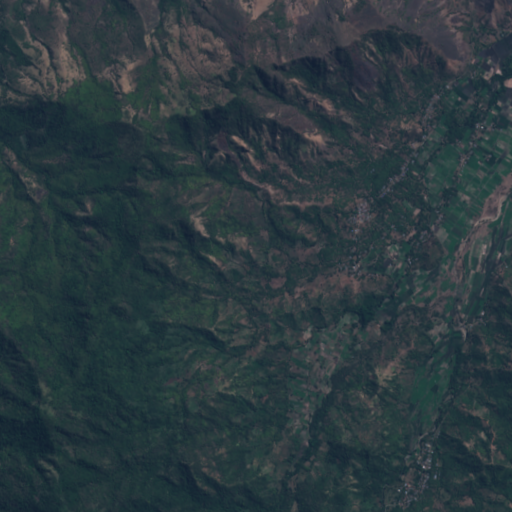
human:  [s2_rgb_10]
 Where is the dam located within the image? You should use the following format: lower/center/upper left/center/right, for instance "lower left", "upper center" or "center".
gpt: The dam is located in the lower right of the image.
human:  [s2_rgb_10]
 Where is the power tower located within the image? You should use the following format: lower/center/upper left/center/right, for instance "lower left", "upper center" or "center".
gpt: The power tower is located in the upper right of the image.
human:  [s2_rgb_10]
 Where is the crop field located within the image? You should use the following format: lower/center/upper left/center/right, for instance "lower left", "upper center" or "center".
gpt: There is no crop field in the image.